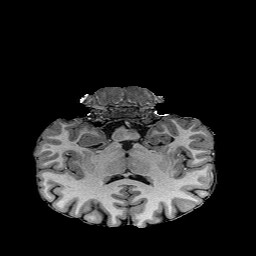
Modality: T1w
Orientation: sagittal